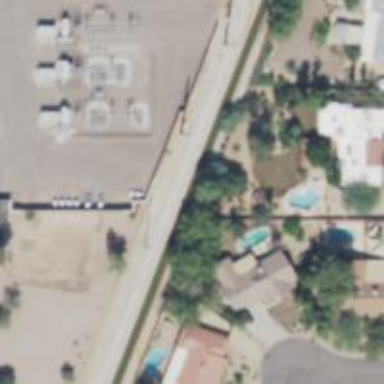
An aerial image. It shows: Outdoor power substation located behind wall. The substation operates at the distribution level.